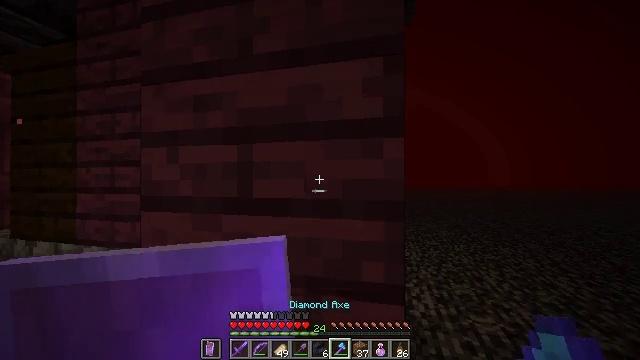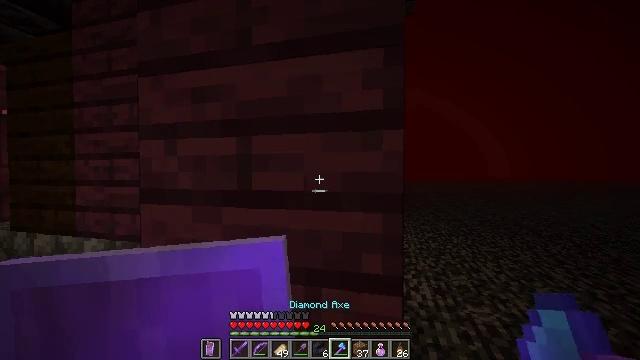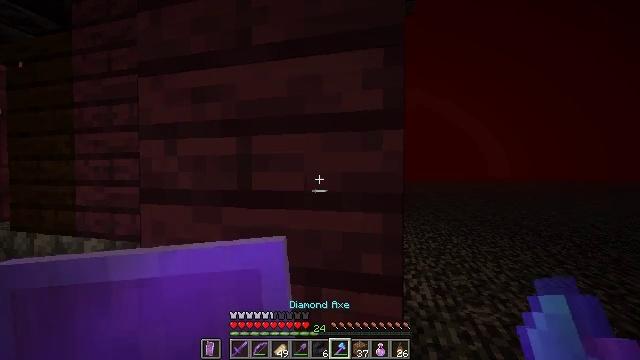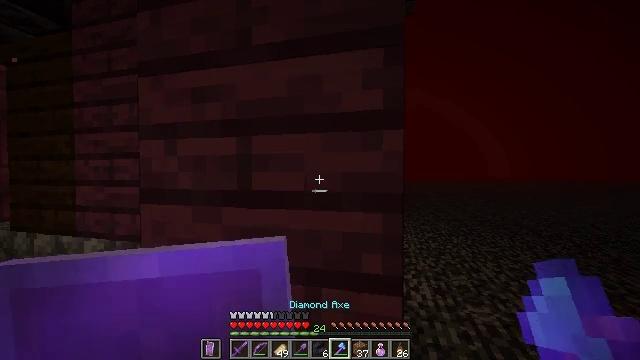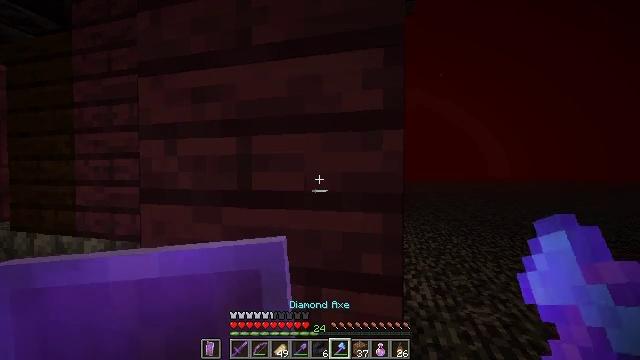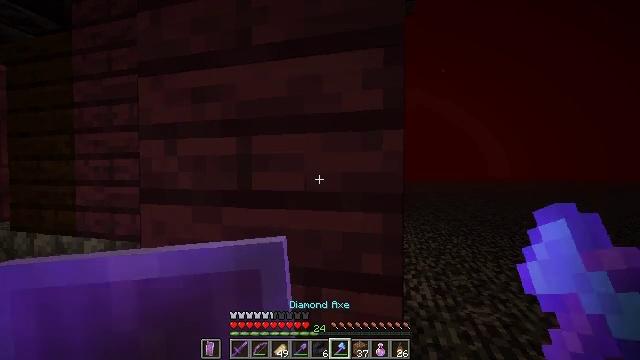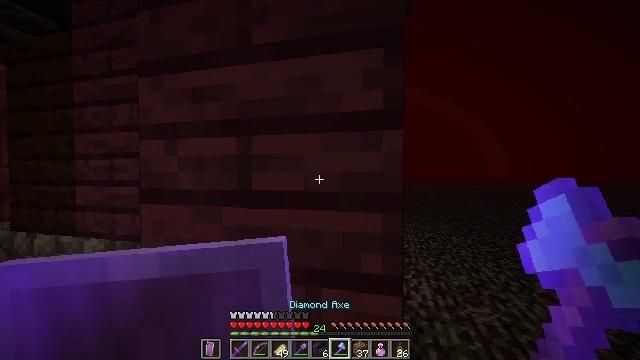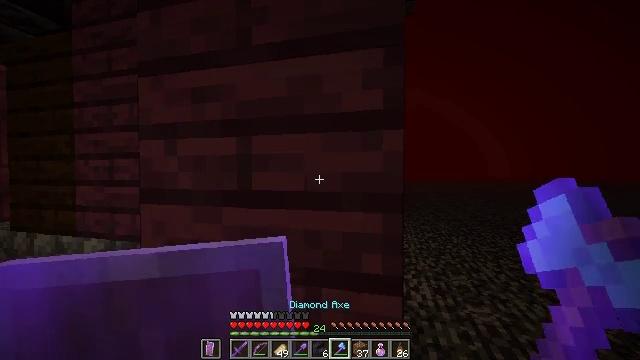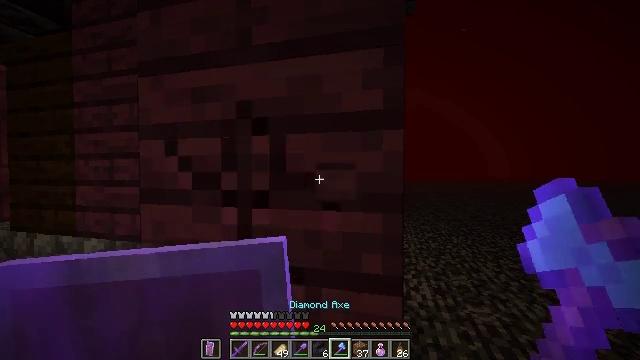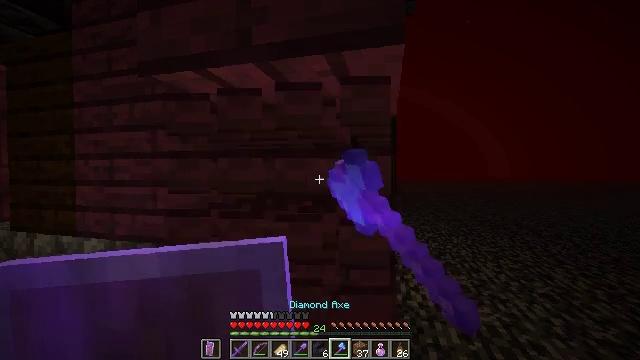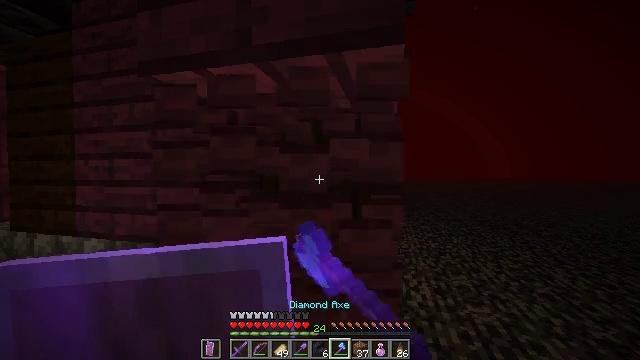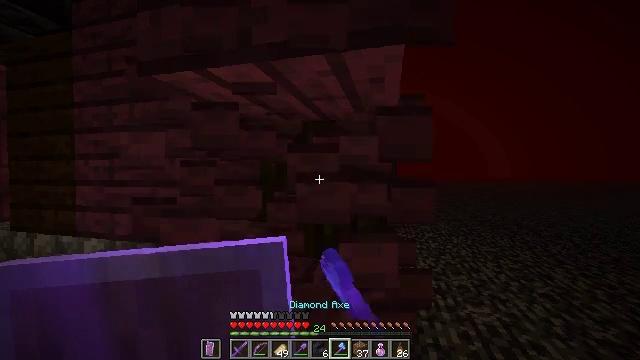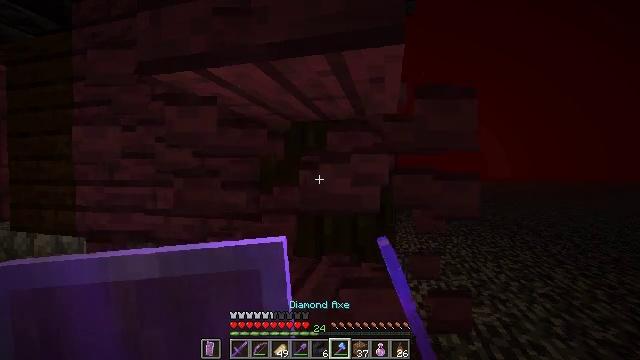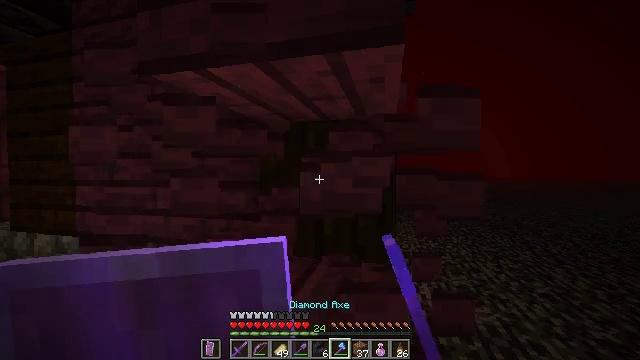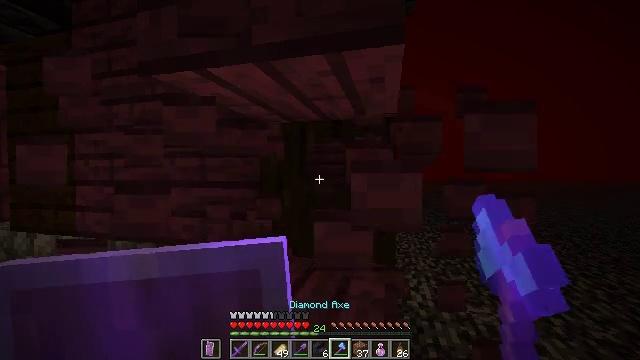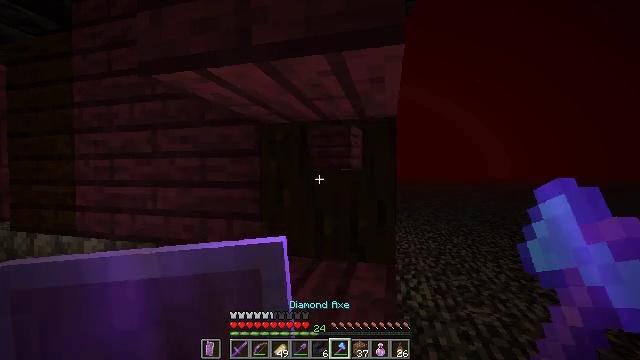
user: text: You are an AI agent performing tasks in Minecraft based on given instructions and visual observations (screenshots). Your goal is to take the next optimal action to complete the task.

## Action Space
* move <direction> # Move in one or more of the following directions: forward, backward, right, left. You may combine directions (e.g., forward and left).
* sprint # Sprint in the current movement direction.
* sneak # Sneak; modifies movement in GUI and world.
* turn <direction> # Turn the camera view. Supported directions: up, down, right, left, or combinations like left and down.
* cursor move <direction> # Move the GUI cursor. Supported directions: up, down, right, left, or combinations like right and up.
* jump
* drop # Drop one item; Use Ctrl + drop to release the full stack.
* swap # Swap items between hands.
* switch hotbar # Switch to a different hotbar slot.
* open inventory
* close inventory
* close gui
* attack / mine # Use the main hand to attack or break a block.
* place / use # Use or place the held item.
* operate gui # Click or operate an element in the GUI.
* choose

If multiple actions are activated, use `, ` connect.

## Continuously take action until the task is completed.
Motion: motion action
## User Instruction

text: Attack the crimson planks to collect them.
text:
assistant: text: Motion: turn down
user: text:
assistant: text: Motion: no_op
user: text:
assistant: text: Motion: no_op
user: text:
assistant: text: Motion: no_op
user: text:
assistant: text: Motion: no_op
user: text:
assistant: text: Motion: no_op
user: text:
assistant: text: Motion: no_op
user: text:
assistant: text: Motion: attack / mine
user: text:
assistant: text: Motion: attack / mine
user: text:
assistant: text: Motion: attack / mine
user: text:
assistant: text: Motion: attack / mine
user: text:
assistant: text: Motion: no_op
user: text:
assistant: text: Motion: no_op
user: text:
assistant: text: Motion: no_op
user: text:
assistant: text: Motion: no_op
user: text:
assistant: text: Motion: no_op
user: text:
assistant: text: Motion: no_op
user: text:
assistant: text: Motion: no_op
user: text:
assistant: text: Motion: no_op
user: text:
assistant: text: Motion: move forward
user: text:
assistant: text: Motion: move forward
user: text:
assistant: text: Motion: move forward
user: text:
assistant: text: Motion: move forward, turn up
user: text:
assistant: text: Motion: move forward, turn right and up
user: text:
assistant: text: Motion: turn right and up
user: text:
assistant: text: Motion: turn up
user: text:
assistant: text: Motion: turn up
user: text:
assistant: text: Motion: turn up
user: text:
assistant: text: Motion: turn right and up
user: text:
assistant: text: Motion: no_op